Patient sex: M
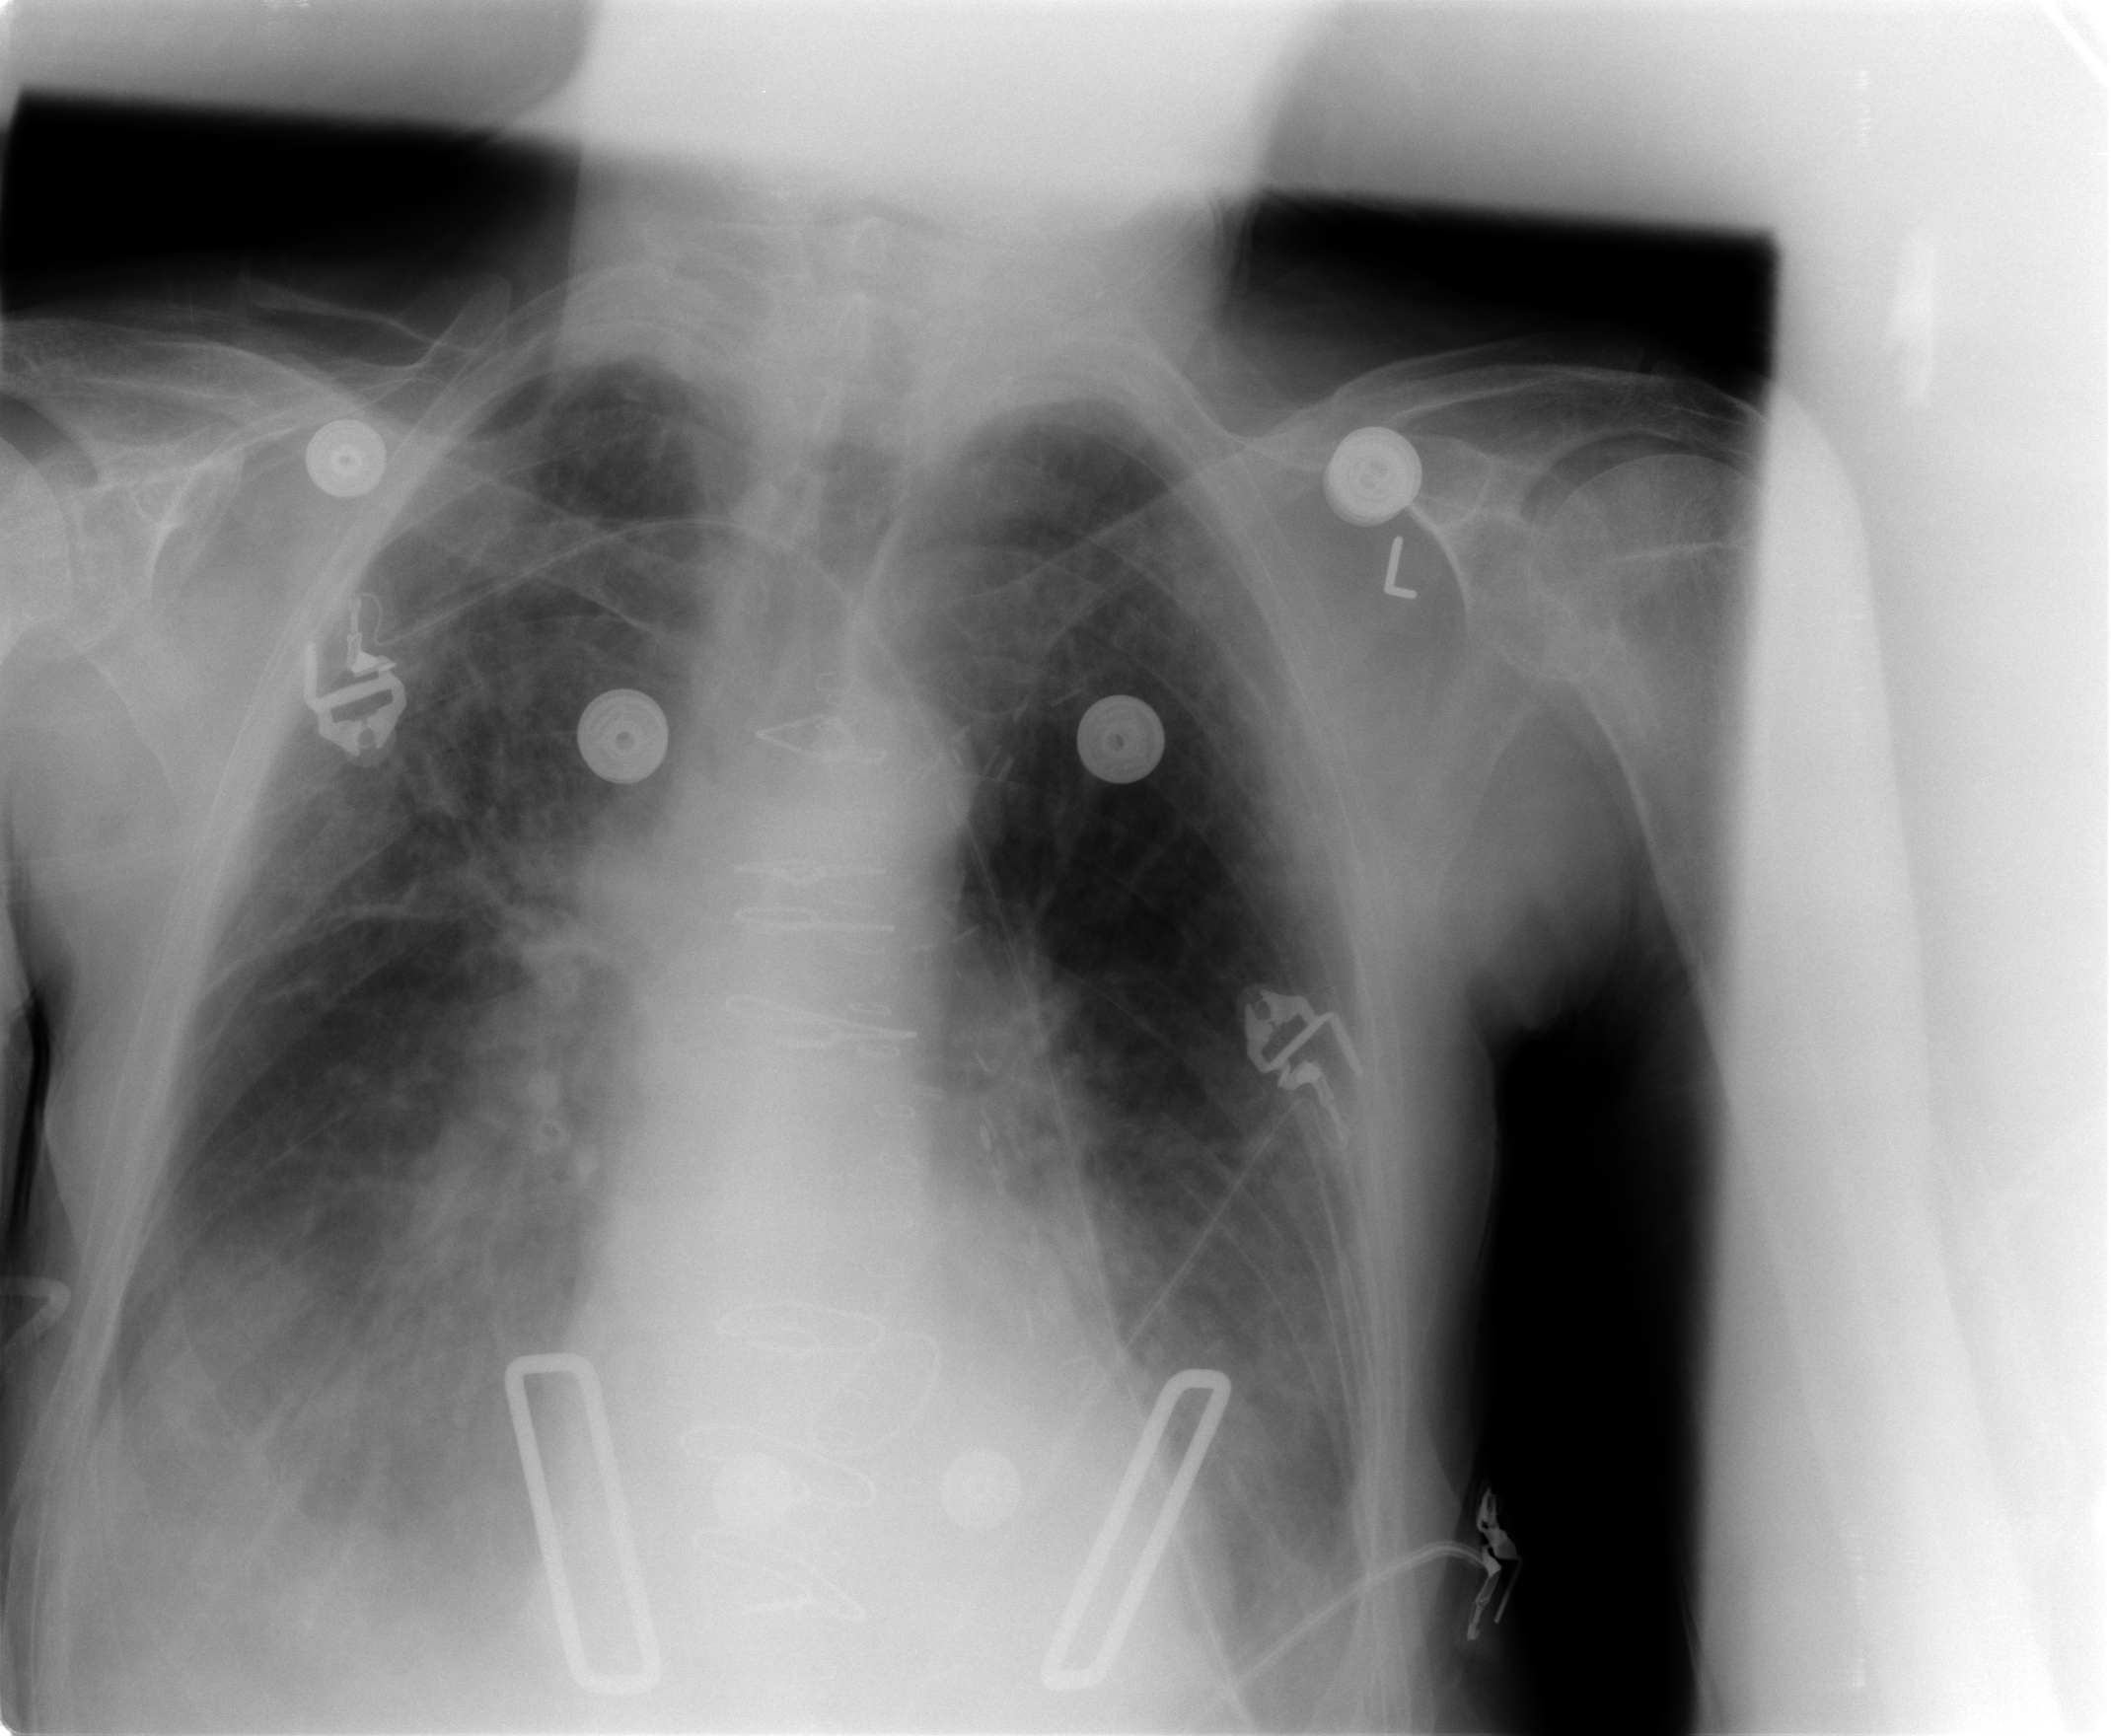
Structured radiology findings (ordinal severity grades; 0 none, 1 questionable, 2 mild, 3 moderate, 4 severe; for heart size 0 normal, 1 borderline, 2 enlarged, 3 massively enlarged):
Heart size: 0
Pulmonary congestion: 2
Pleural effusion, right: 2
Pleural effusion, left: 2
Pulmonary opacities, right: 1
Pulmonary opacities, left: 0
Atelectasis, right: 2
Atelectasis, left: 2